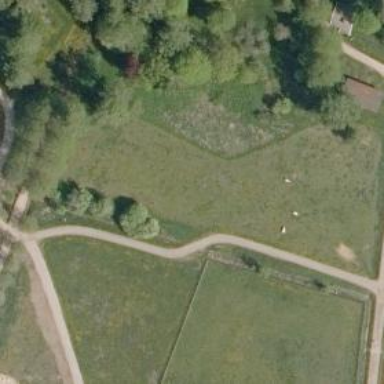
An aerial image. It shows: Fence surrounding area designated for animal keeping.